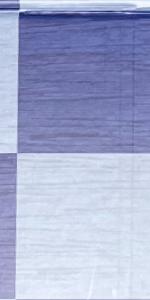
Label: Empty